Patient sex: M
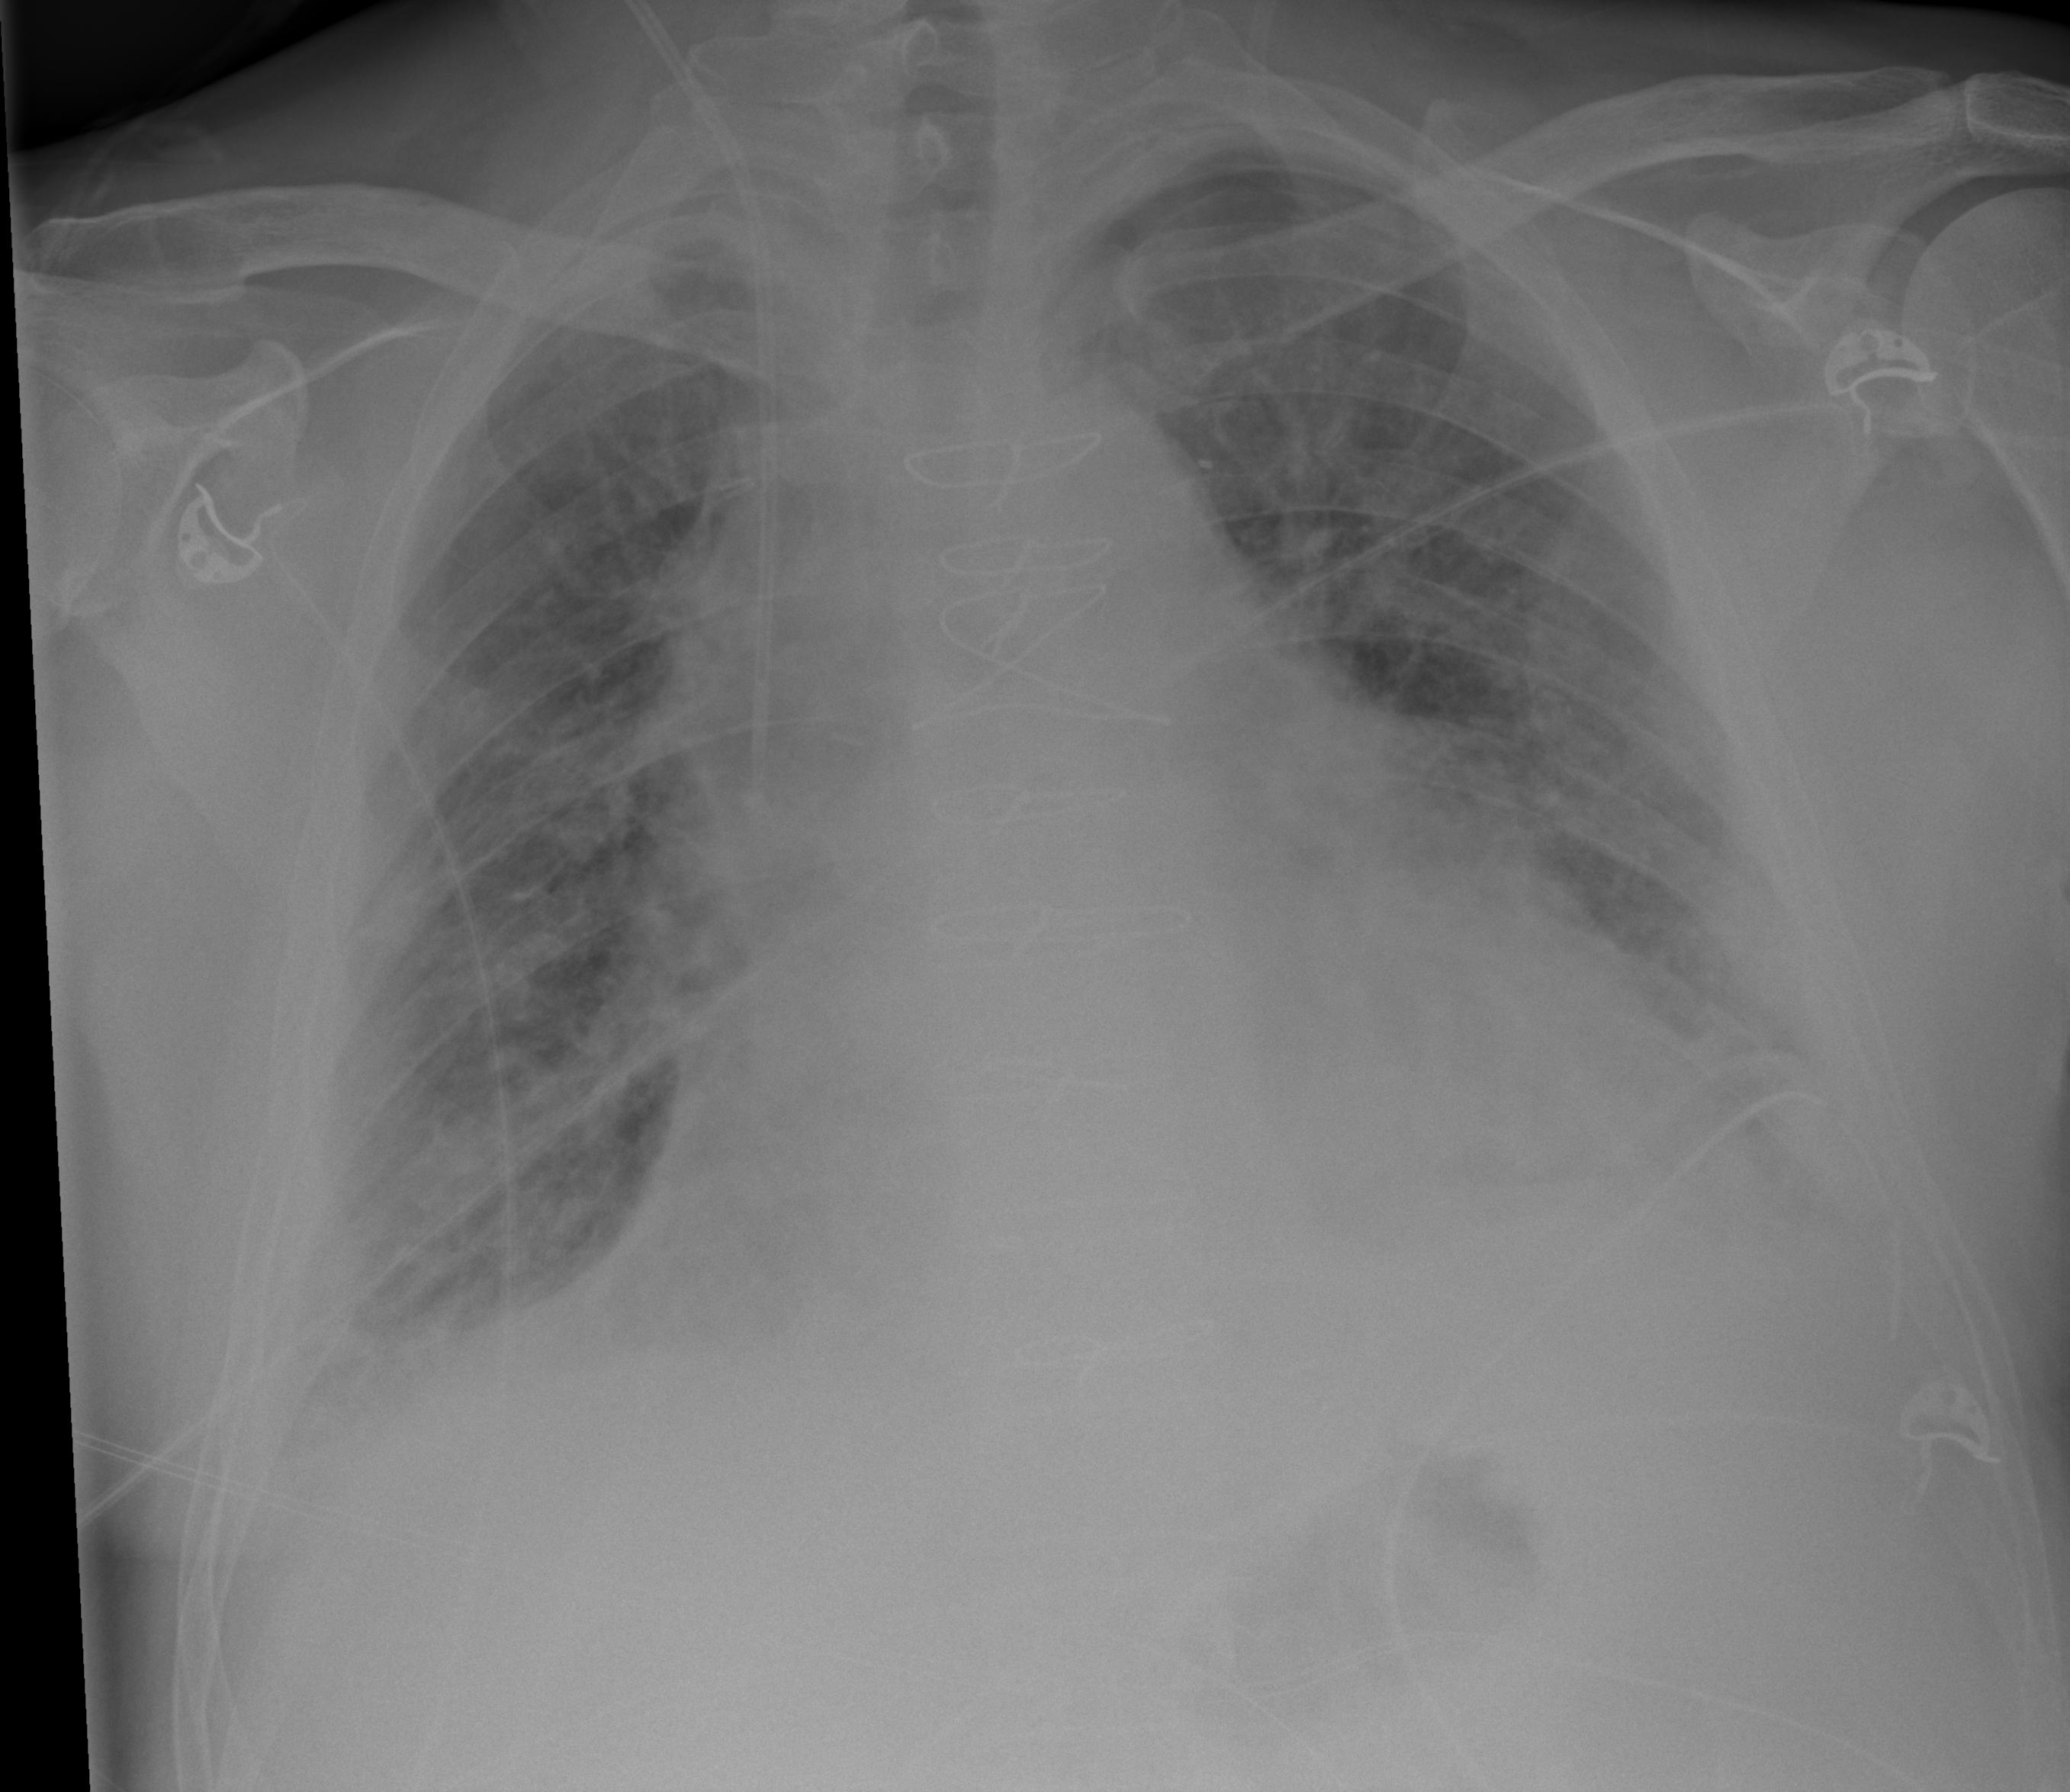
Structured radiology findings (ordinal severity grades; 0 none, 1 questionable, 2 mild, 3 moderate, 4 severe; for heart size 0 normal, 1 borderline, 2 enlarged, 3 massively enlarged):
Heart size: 2
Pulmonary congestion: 2
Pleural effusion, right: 2
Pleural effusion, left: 1
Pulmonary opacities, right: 2
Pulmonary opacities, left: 2
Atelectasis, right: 2
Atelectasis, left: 2